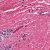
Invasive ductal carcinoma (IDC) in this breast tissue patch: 0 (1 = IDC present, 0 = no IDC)